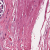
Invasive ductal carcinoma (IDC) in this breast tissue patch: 0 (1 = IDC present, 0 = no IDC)